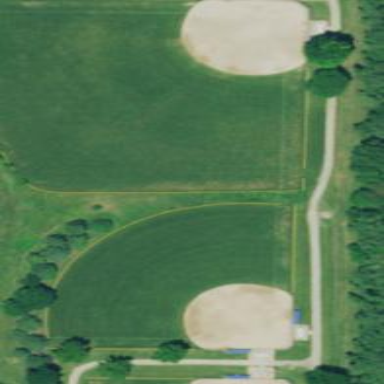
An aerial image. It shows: Baseball pitch for leisure land.